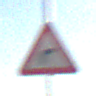
Verkehrszeichen: KurveRechts
Umgebung: Outdoor, Nature
Tageszeit: MorningAfternoon
Wetter: PartlyCloudy
Licht: Natural
Jahreszeit: NotSpecified
Kontrast: HighContrast